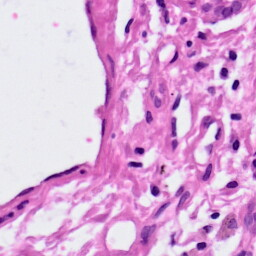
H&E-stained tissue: Lung